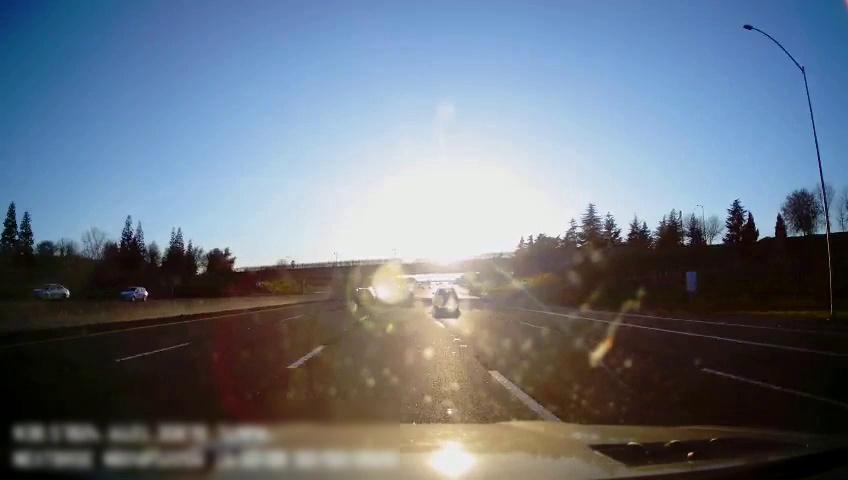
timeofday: Day
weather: Sunny
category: Drivable Space
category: Vehicles | Car
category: Vehicles | Car
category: Vehicles | SUV
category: Vehicles | Car
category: Vehicles | SUV
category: Lanes | Alternate Lane
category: Lanes | Alternate Lane
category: Lanes | Current Lane
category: Lanes | Current Lane
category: Lanes | Alternate Lane
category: Lanes | Alternate Lane
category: Lanes | Alternate Lane